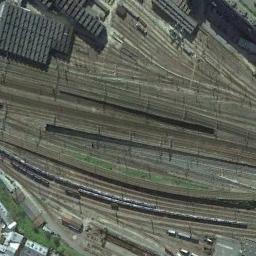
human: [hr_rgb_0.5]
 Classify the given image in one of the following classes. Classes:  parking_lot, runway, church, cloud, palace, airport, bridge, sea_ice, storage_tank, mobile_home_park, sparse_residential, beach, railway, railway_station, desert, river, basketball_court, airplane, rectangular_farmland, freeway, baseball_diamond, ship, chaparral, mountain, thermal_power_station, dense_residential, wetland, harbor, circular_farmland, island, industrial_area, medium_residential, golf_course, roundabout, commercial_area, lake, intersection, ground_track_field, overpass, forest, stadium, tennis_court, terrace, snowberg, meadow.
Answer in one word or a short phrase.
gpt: railway